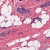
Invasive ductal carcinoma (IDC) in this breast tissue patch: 1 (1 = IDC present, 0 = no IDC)